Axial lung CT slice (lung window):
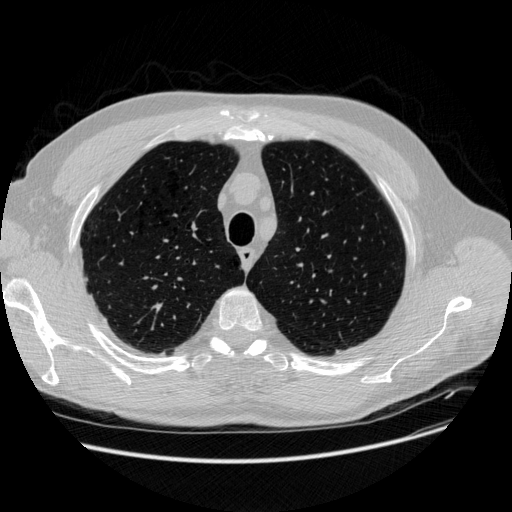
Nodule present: no